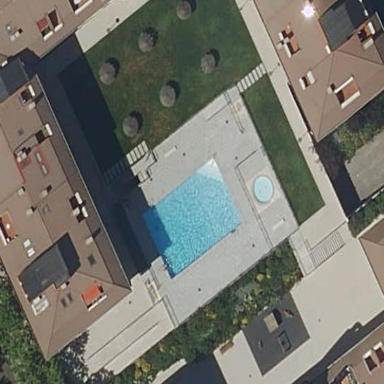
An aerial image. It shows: Swimming pool located in leisure land.